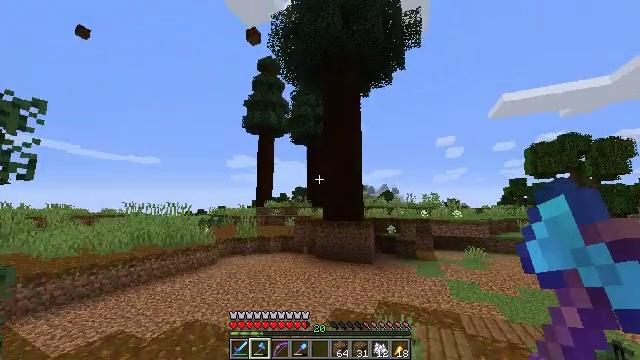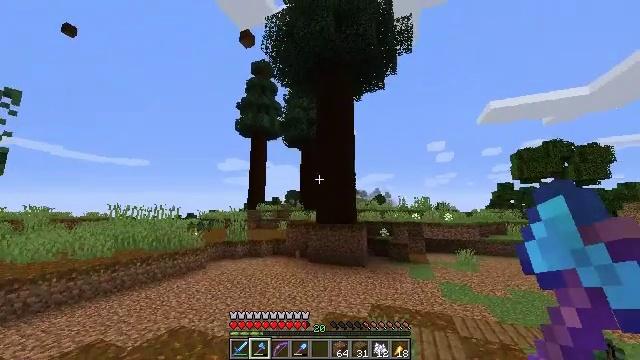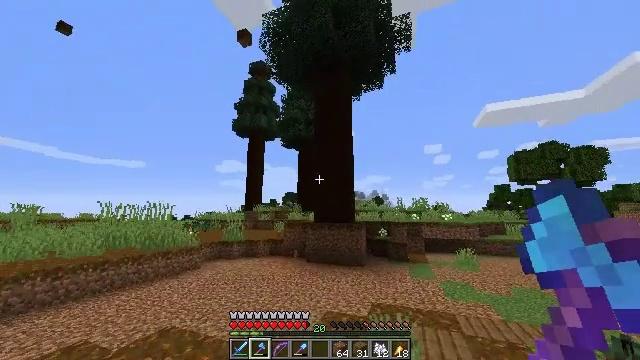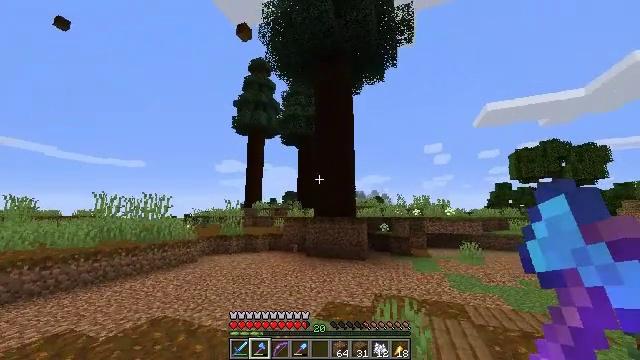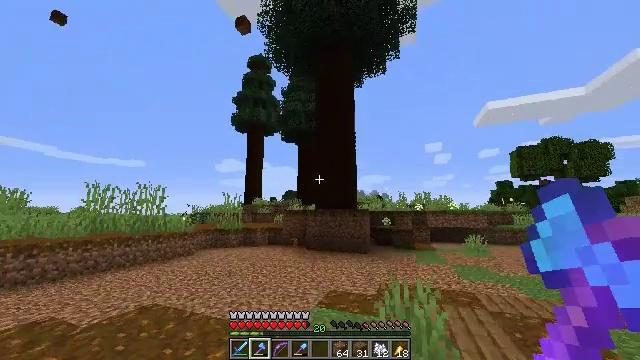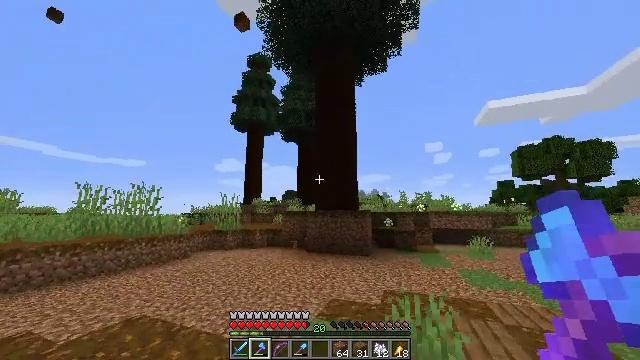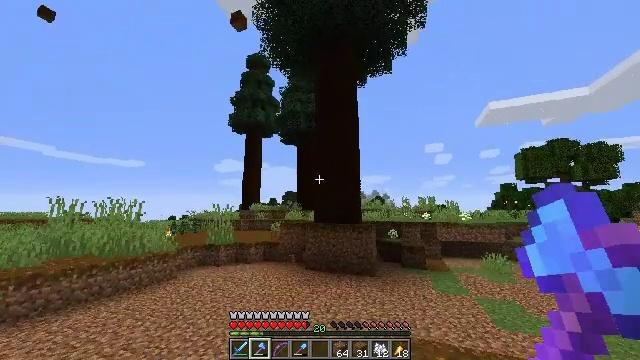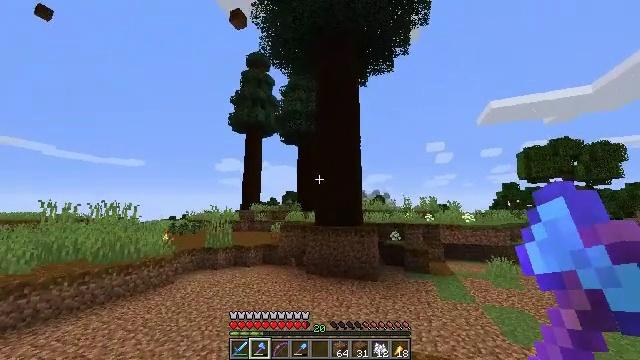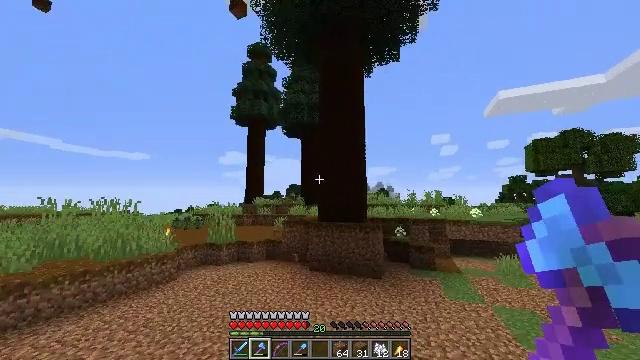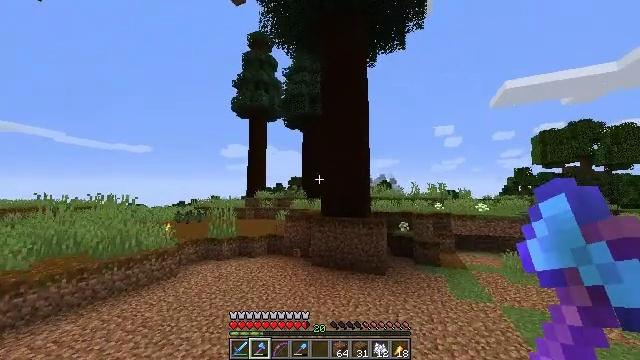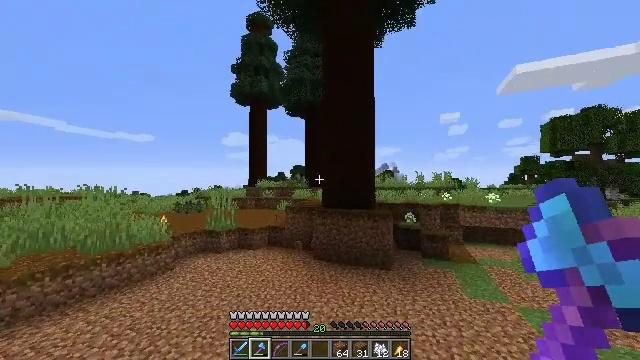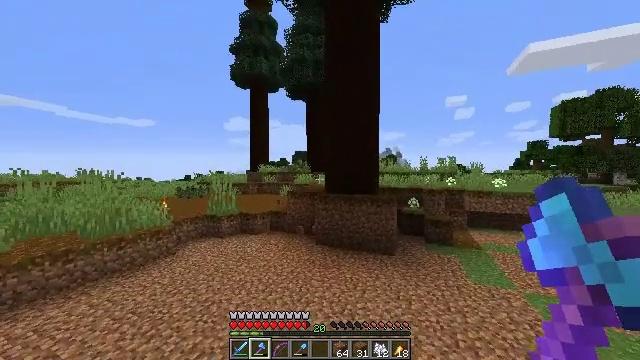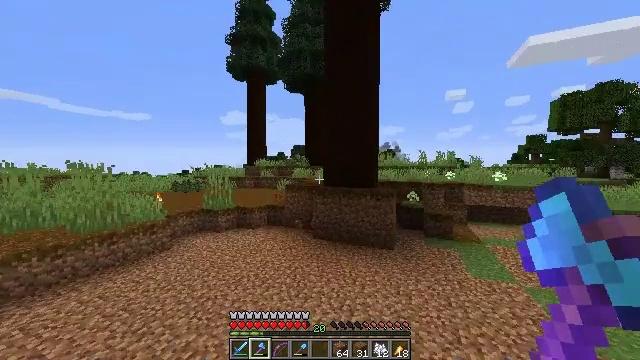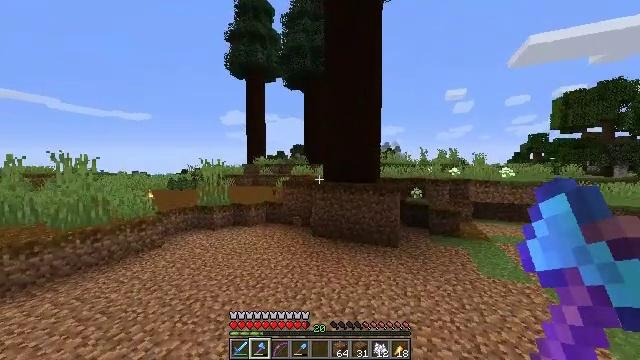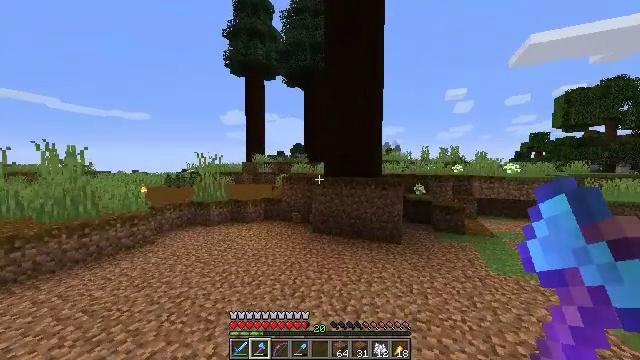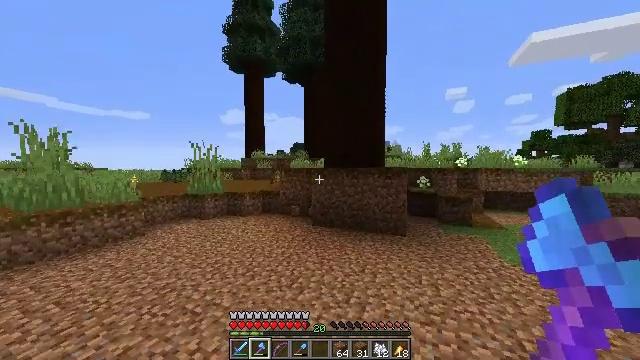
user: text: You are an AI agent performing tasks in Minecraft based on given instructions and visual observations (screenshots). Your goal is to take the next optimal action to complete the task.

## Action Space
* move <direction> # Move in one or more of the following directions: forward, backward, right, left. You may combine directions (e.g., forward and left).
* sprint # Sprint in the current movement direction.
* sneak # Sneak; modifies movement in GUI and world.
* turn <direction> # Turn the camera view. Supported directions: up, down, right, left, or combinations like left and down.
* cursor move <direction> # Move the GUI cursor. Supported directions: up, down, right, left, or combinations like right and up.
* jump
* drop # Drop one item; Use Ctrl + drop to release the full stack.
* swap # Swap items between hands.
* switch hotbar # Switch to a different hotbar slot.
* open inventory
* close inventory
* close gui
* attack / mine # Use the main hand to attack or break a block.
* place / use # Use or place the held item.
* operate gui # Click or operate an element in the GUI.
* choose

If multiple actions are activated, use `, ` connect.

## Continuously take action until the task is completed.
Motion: motion action
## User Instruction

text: Gather the spruce sapling from the ground.
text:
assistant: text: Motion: move forward, sprint, turn right and up, jump
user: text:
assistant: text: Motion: move forward, sprint, jump
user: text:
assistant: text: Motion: move forward, sprint, jump
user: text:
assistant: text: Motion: move forward, sprint, jump
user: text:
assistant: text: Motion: move forward, sprint, jump
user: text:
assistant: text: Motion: move forward, sprint, jump
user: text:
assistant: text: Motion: move forward, sprint, jump
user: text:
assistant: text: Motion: move forward, sprint, turn down, jump
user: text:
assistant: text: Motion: move forward, sprint, turn down, jump
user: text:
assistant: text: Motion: move forward, sprint, turn down, jump
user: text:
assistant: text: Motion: move forward, sprint, turn down, jump
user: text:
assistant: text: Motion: move forward, sprint, turn down, jump
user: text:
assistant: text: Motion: move forward, sprint, jump
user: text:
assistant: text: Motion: move forward, sprint, jump
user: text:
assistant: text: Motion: move forward and move left, sprint, jump
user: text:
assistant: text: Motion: move forward and move left, sprint, jump
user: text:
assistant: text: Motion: move forward and move left, sprint, turn left, jump
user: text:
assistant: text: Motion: move forward and move left, sprint, turn left, jump
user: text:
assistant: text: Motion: move forward and move left, sprint, jump
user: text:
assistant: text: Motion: move forward and move left, sprint, turn right, jump
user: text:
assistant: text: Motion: move forward and move left, sprint, jump
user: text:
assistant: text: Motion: move forward and move left, sprint, jump
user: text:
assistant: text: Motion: move forward and move left, sprint, jump
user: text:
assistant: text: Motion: move forward and move left, sprint, turn down, jump
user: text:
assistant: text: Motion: move forward and move left, sprint, jump
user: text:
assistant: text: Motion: move forward and move left, jump
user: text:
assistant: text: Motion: move forward and move left, jump
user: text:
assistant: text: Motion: move forward and move left, jump
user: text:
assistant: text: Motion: move forward and move left, jump
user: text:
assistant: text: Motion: move forward, jump